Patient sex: M
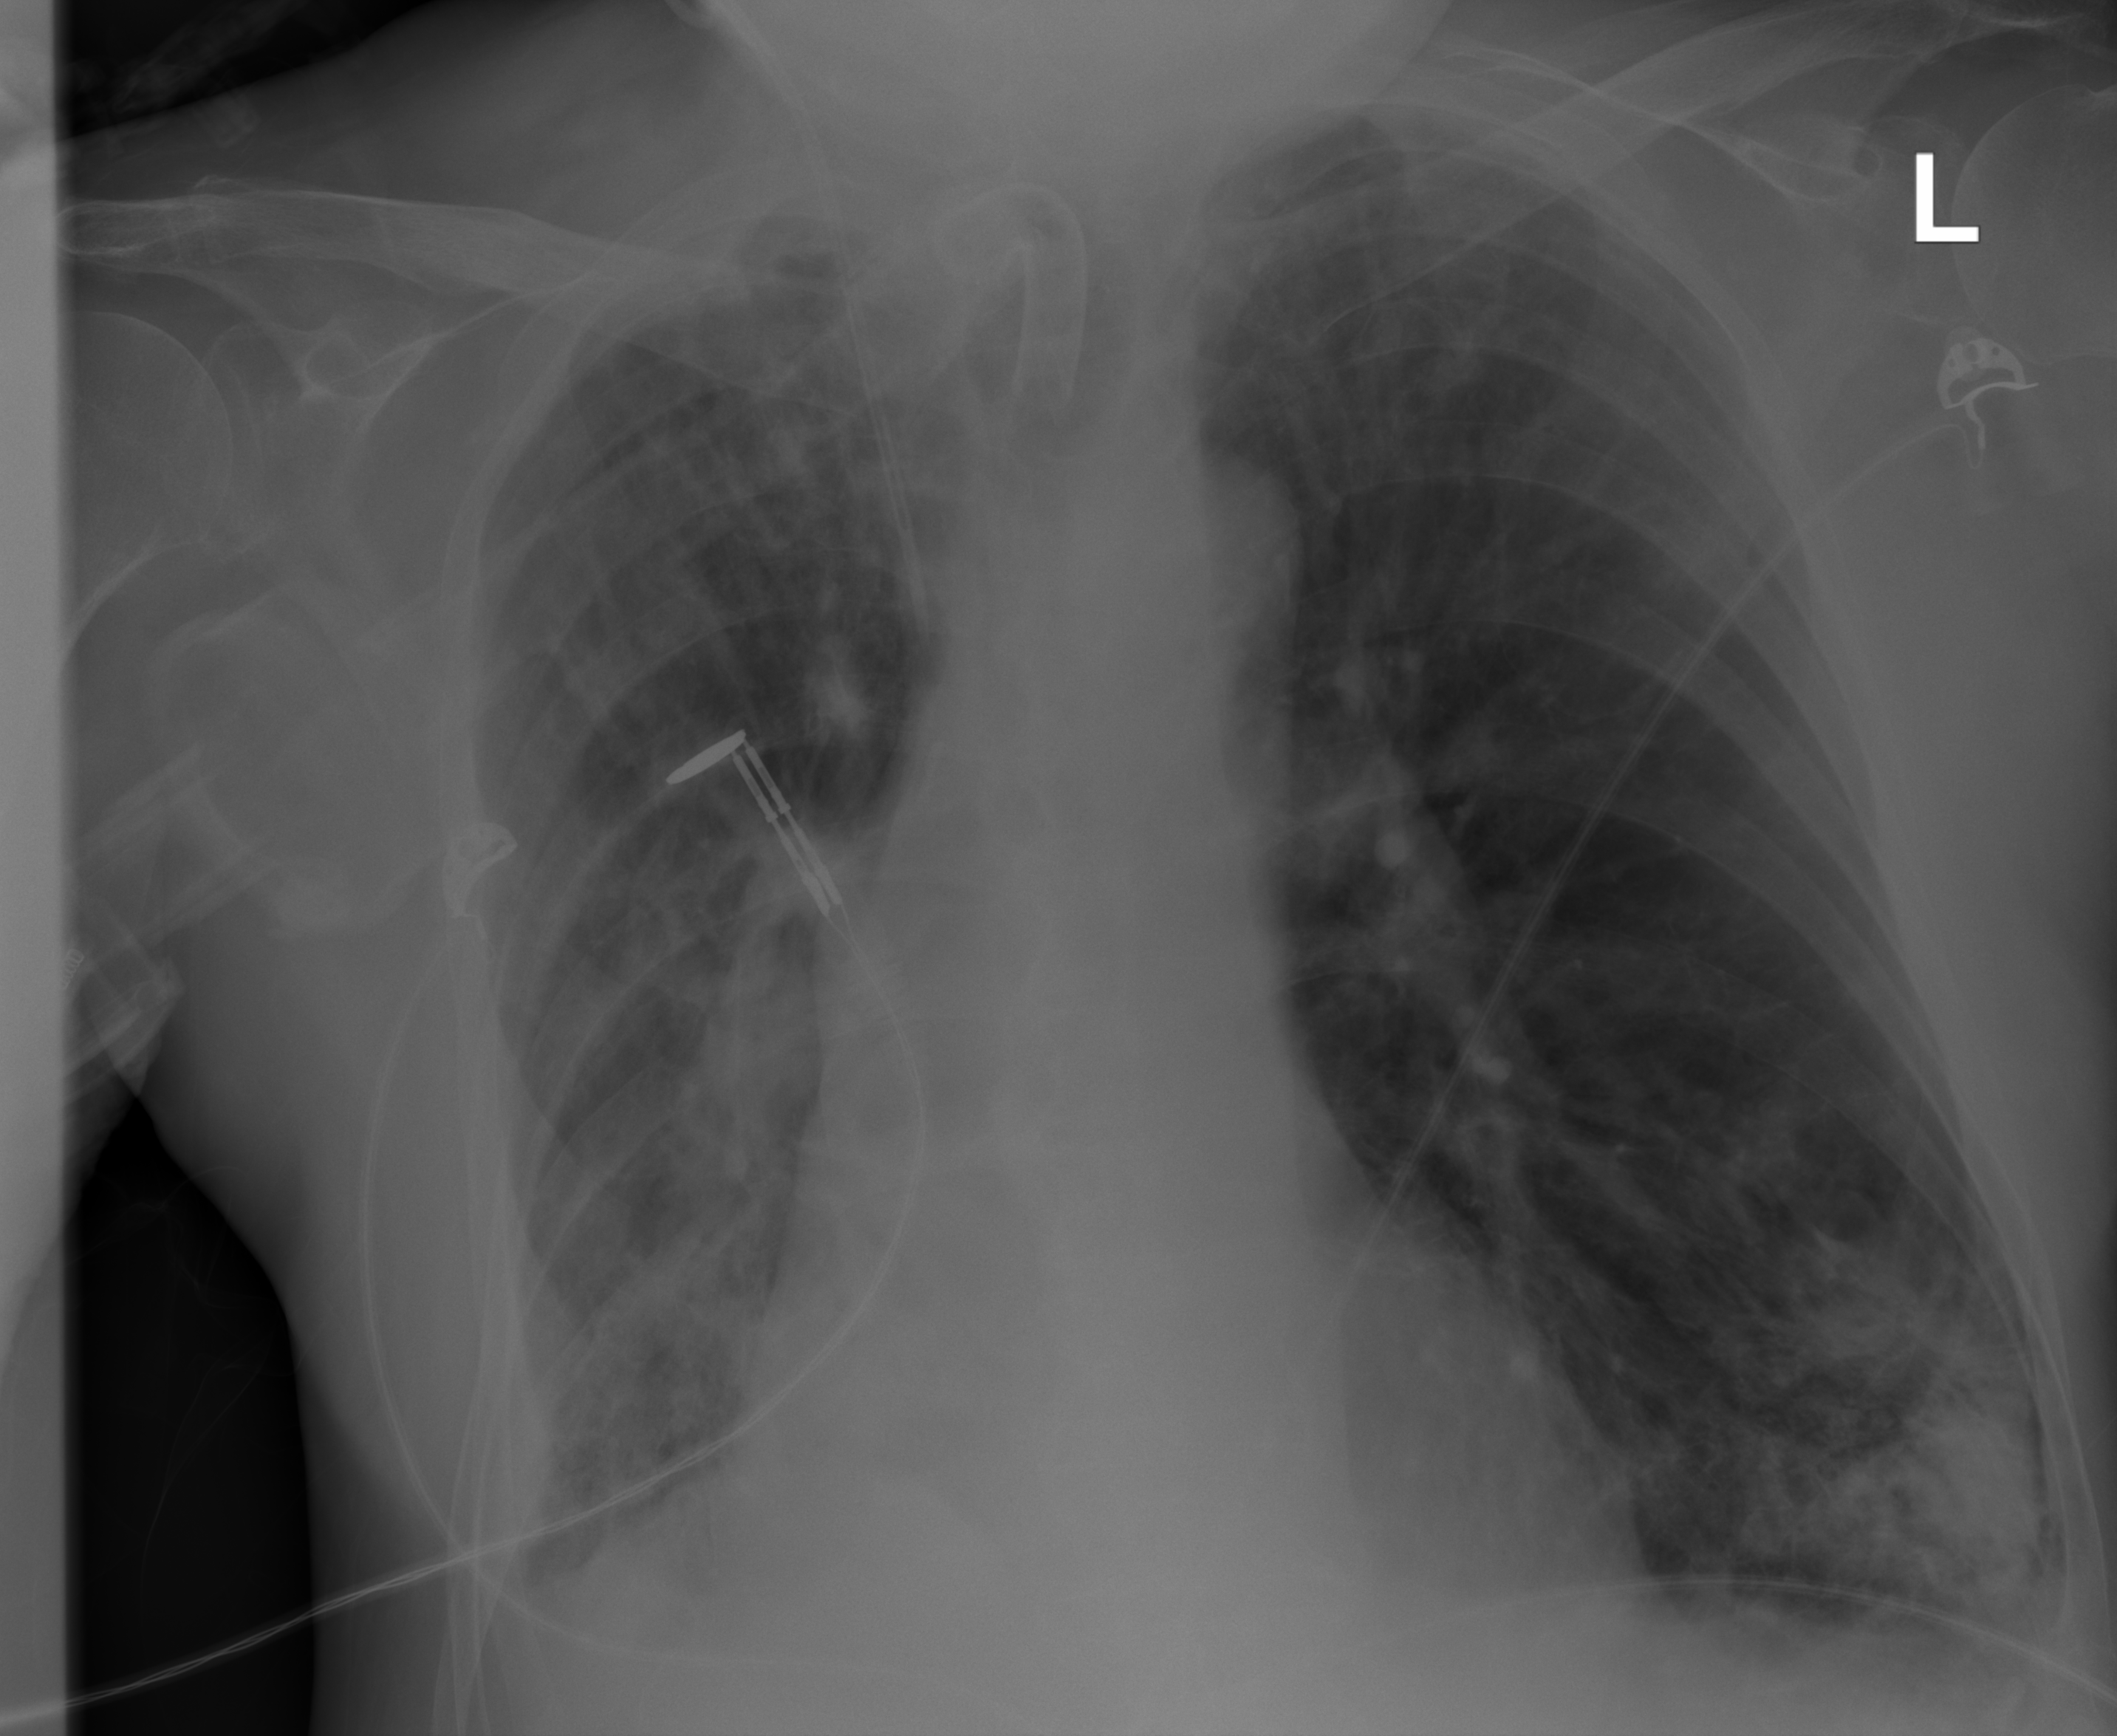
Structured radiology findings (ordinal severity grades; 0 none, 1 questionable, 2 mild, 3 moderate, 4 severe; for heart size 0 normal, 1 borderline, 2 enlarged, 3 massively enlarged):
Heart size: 2
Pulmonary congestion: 0
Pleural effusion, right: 2
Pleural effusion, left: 2
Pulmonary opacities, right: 2
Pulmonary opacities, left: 2
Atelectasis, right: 2
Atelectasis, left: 2